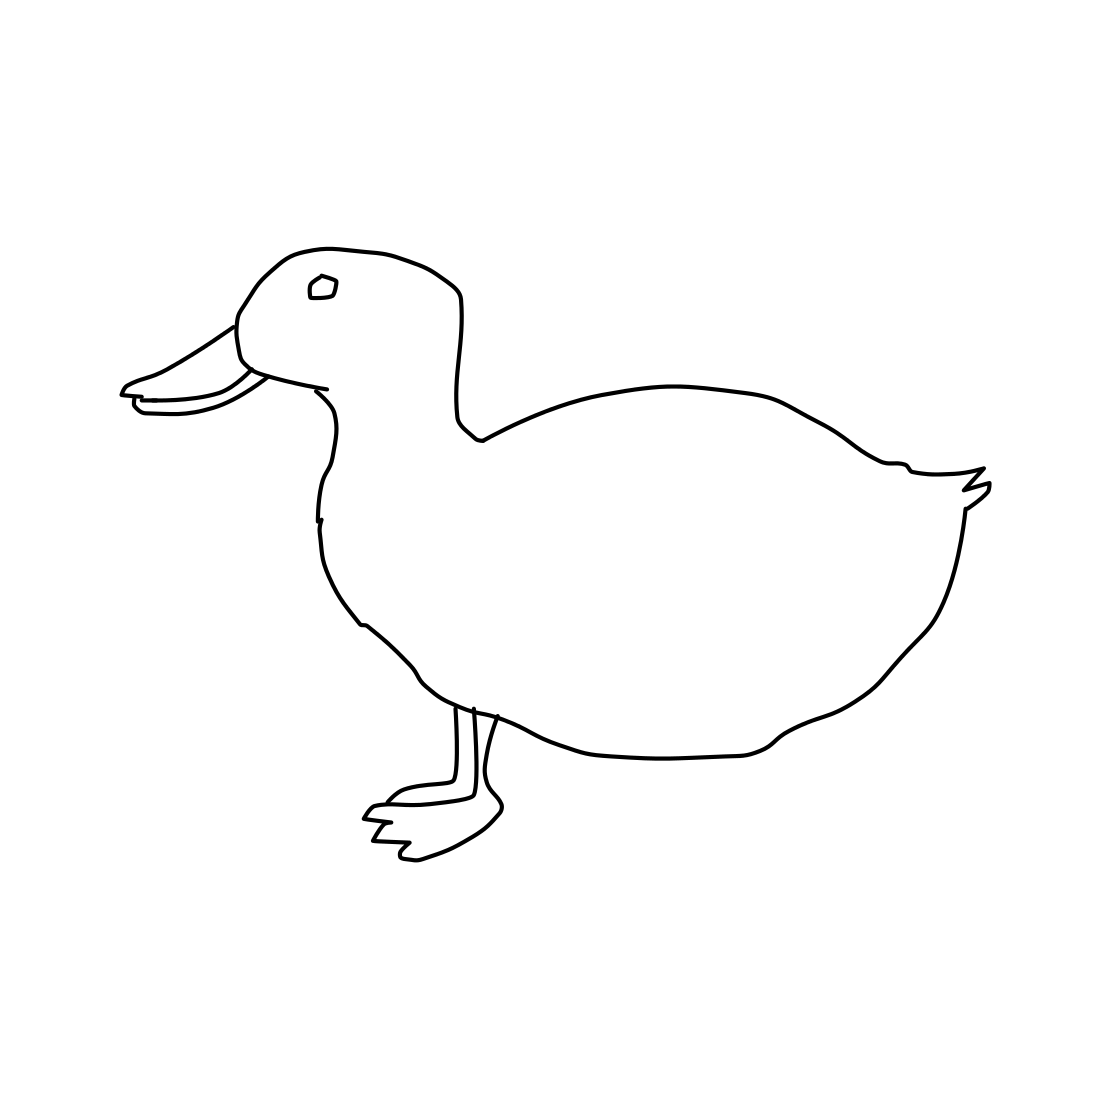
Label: duck